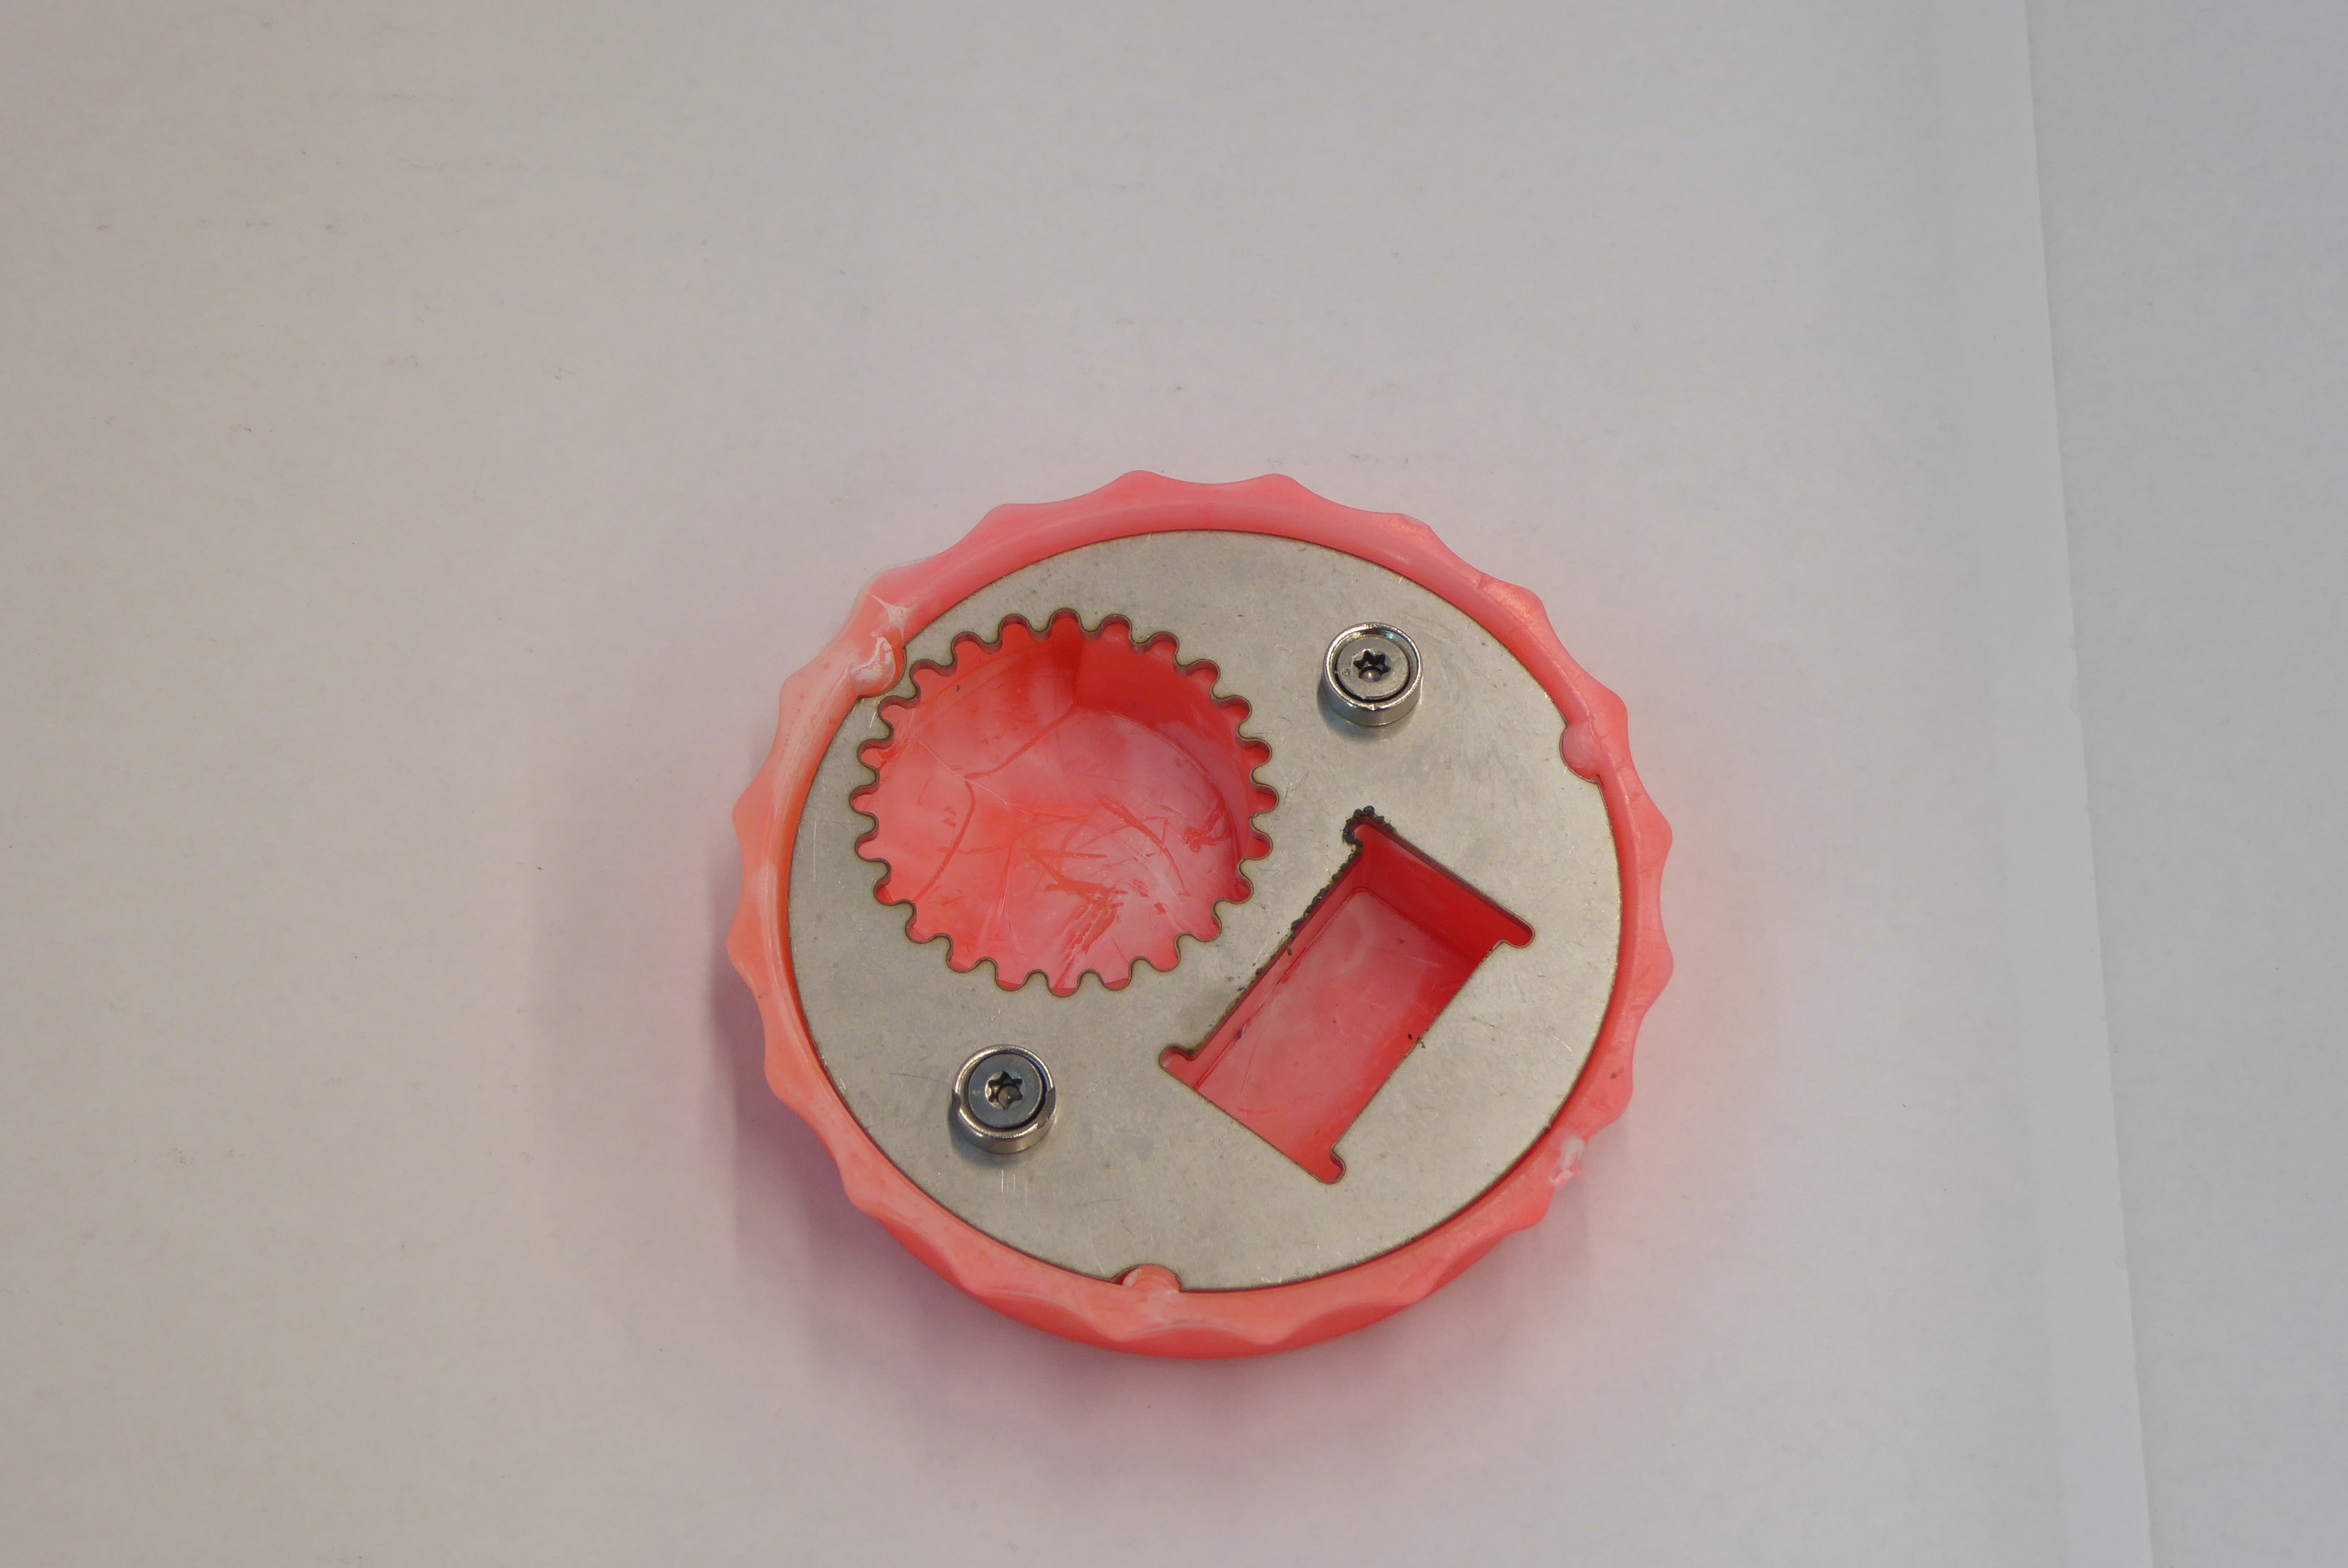
Label: Bottle Opener